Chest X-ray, PA view. Patient: 50 years old, sex F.
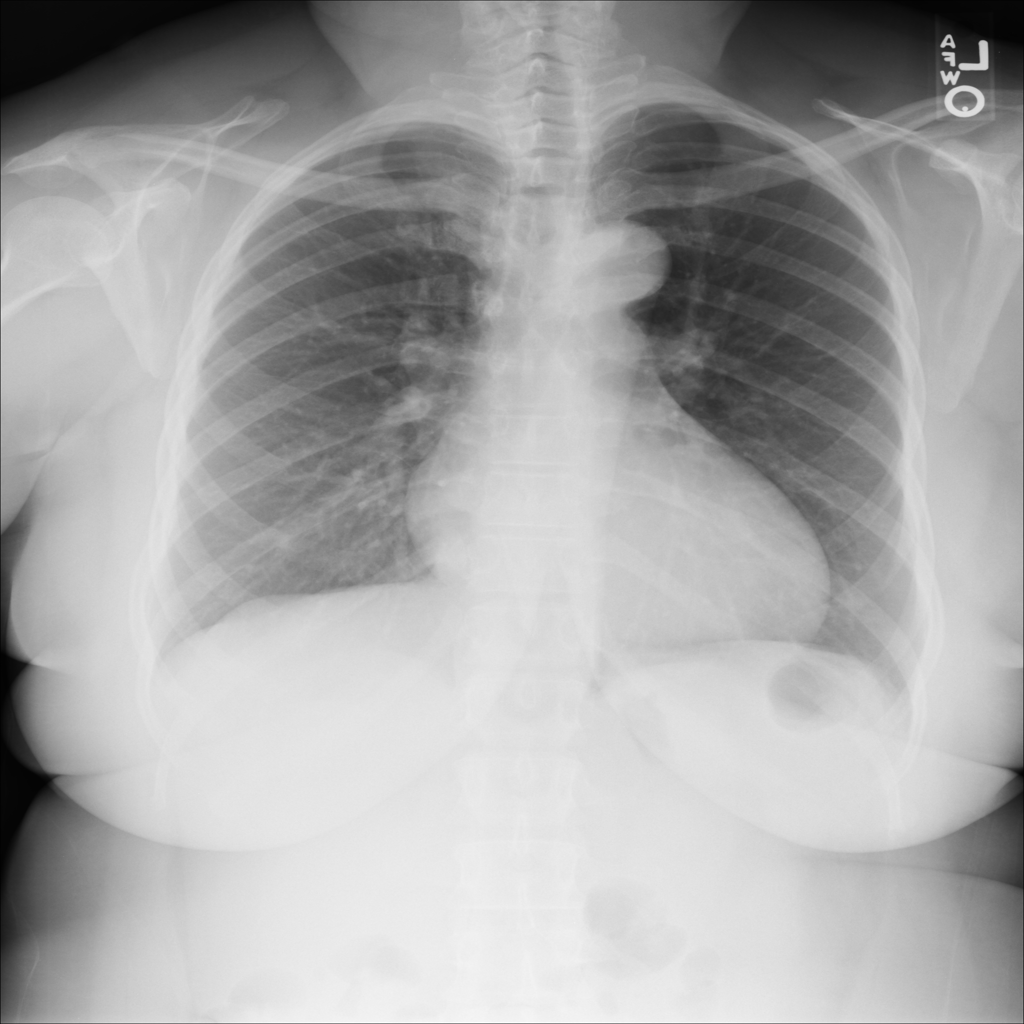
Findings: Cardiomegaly